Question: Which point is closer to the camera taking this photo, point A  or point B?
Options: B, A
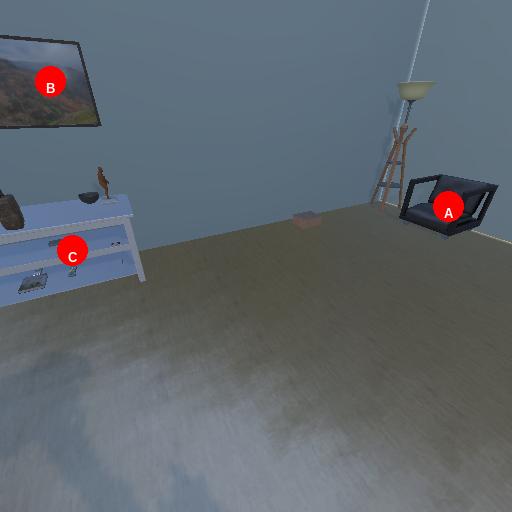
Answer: B